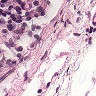
Metastatic tissue present: no